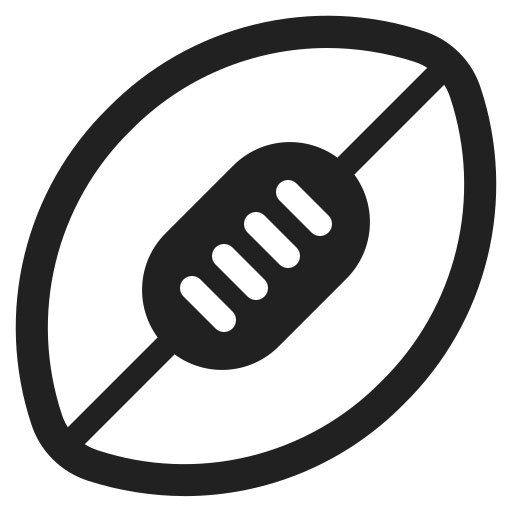
rugby football high contrast